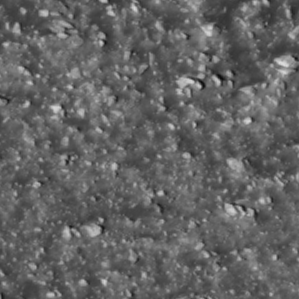
Label: non_frost